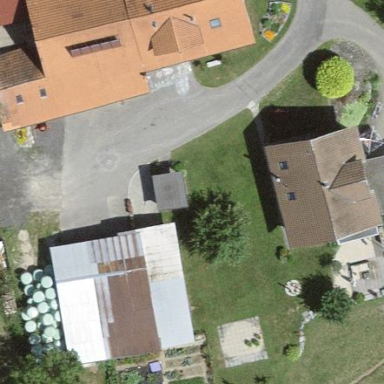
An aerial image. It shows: Farmyard area.